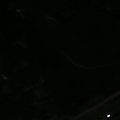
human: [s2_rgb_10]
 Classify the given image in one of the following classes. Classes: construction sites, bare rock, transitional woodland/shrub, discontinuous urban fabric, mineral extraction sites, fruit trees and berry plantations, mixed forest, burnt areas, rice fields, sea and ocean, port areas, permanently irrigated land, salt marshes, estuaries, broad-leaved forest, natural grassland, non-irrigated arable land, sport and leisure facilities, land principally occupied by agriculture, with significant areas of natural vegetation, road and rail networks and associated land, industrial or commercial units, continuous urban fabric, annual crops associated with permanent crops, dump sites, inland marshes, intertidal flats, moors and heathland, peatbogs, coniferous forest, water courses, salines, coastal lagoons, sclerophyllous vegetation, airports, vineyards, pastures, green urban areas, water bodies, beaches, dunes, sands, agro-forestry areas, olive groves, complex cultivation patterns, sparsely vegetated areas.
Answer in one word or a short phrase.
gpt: non-irrigated arable land, broad-leaved forest, mixed forest